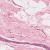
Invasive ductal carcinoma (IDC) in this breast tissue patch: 0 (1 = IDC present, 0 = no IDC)